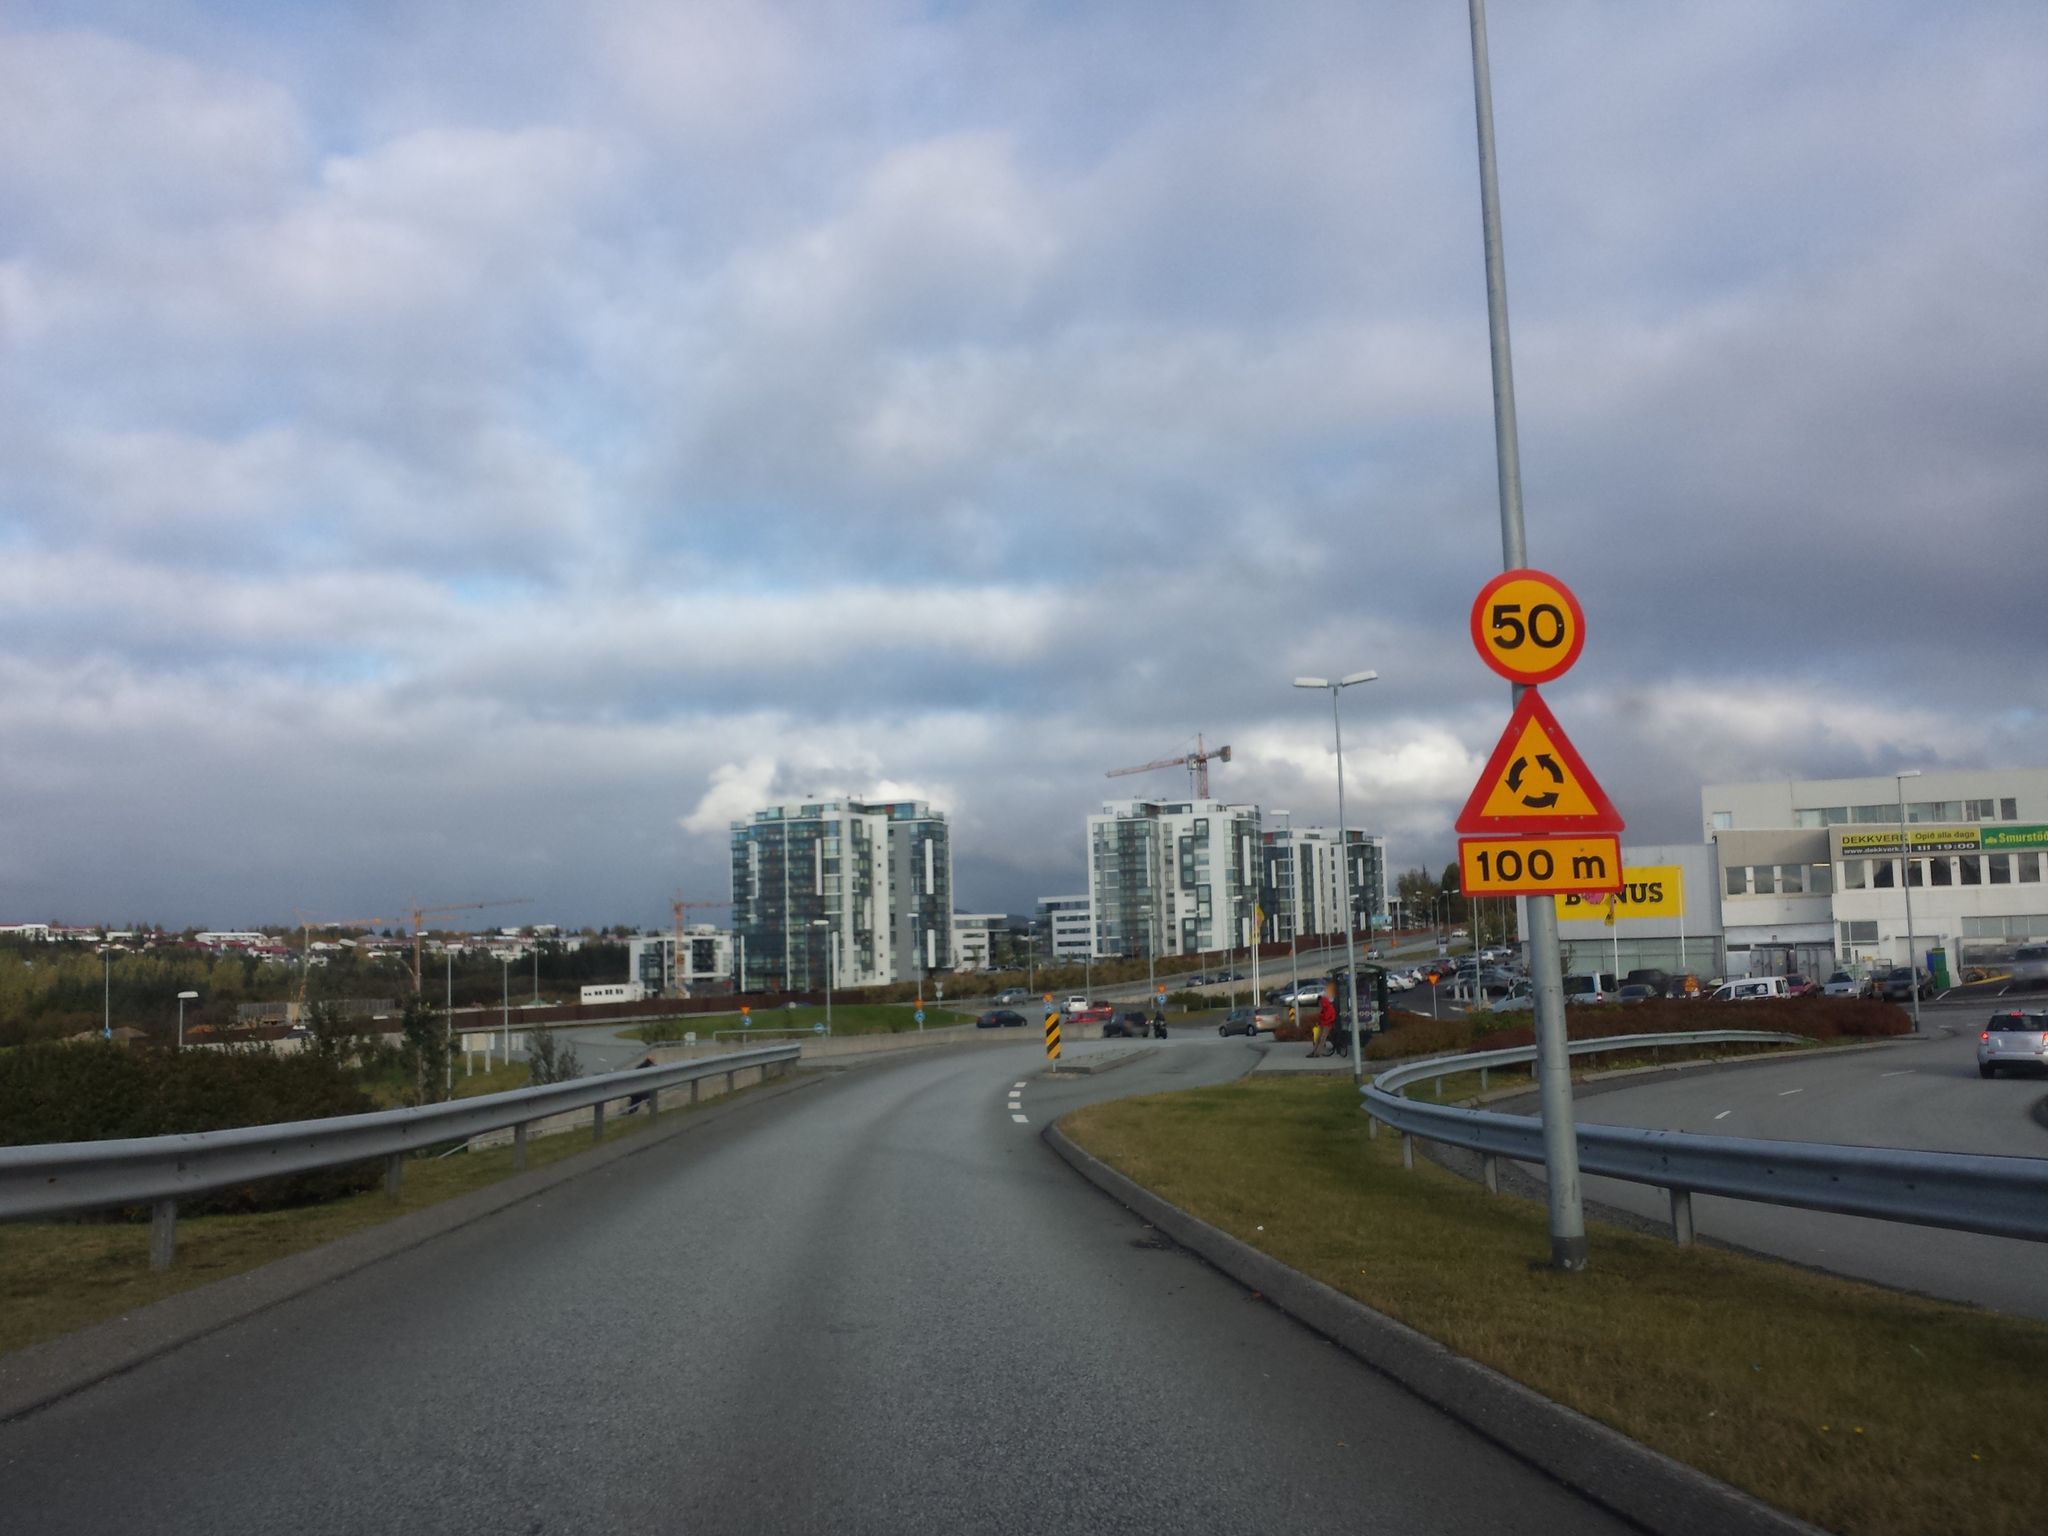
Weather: cloudy
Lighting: day
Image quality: good
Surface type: driving surface
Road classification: primary_link
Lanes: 1
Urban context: urban centre
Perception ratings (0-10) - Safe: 5.92, Lively: 4.42, Beautiful: 1.28, Boring: 5.3, Depressing: 5.47, Wealthy: 1.42